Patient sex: M
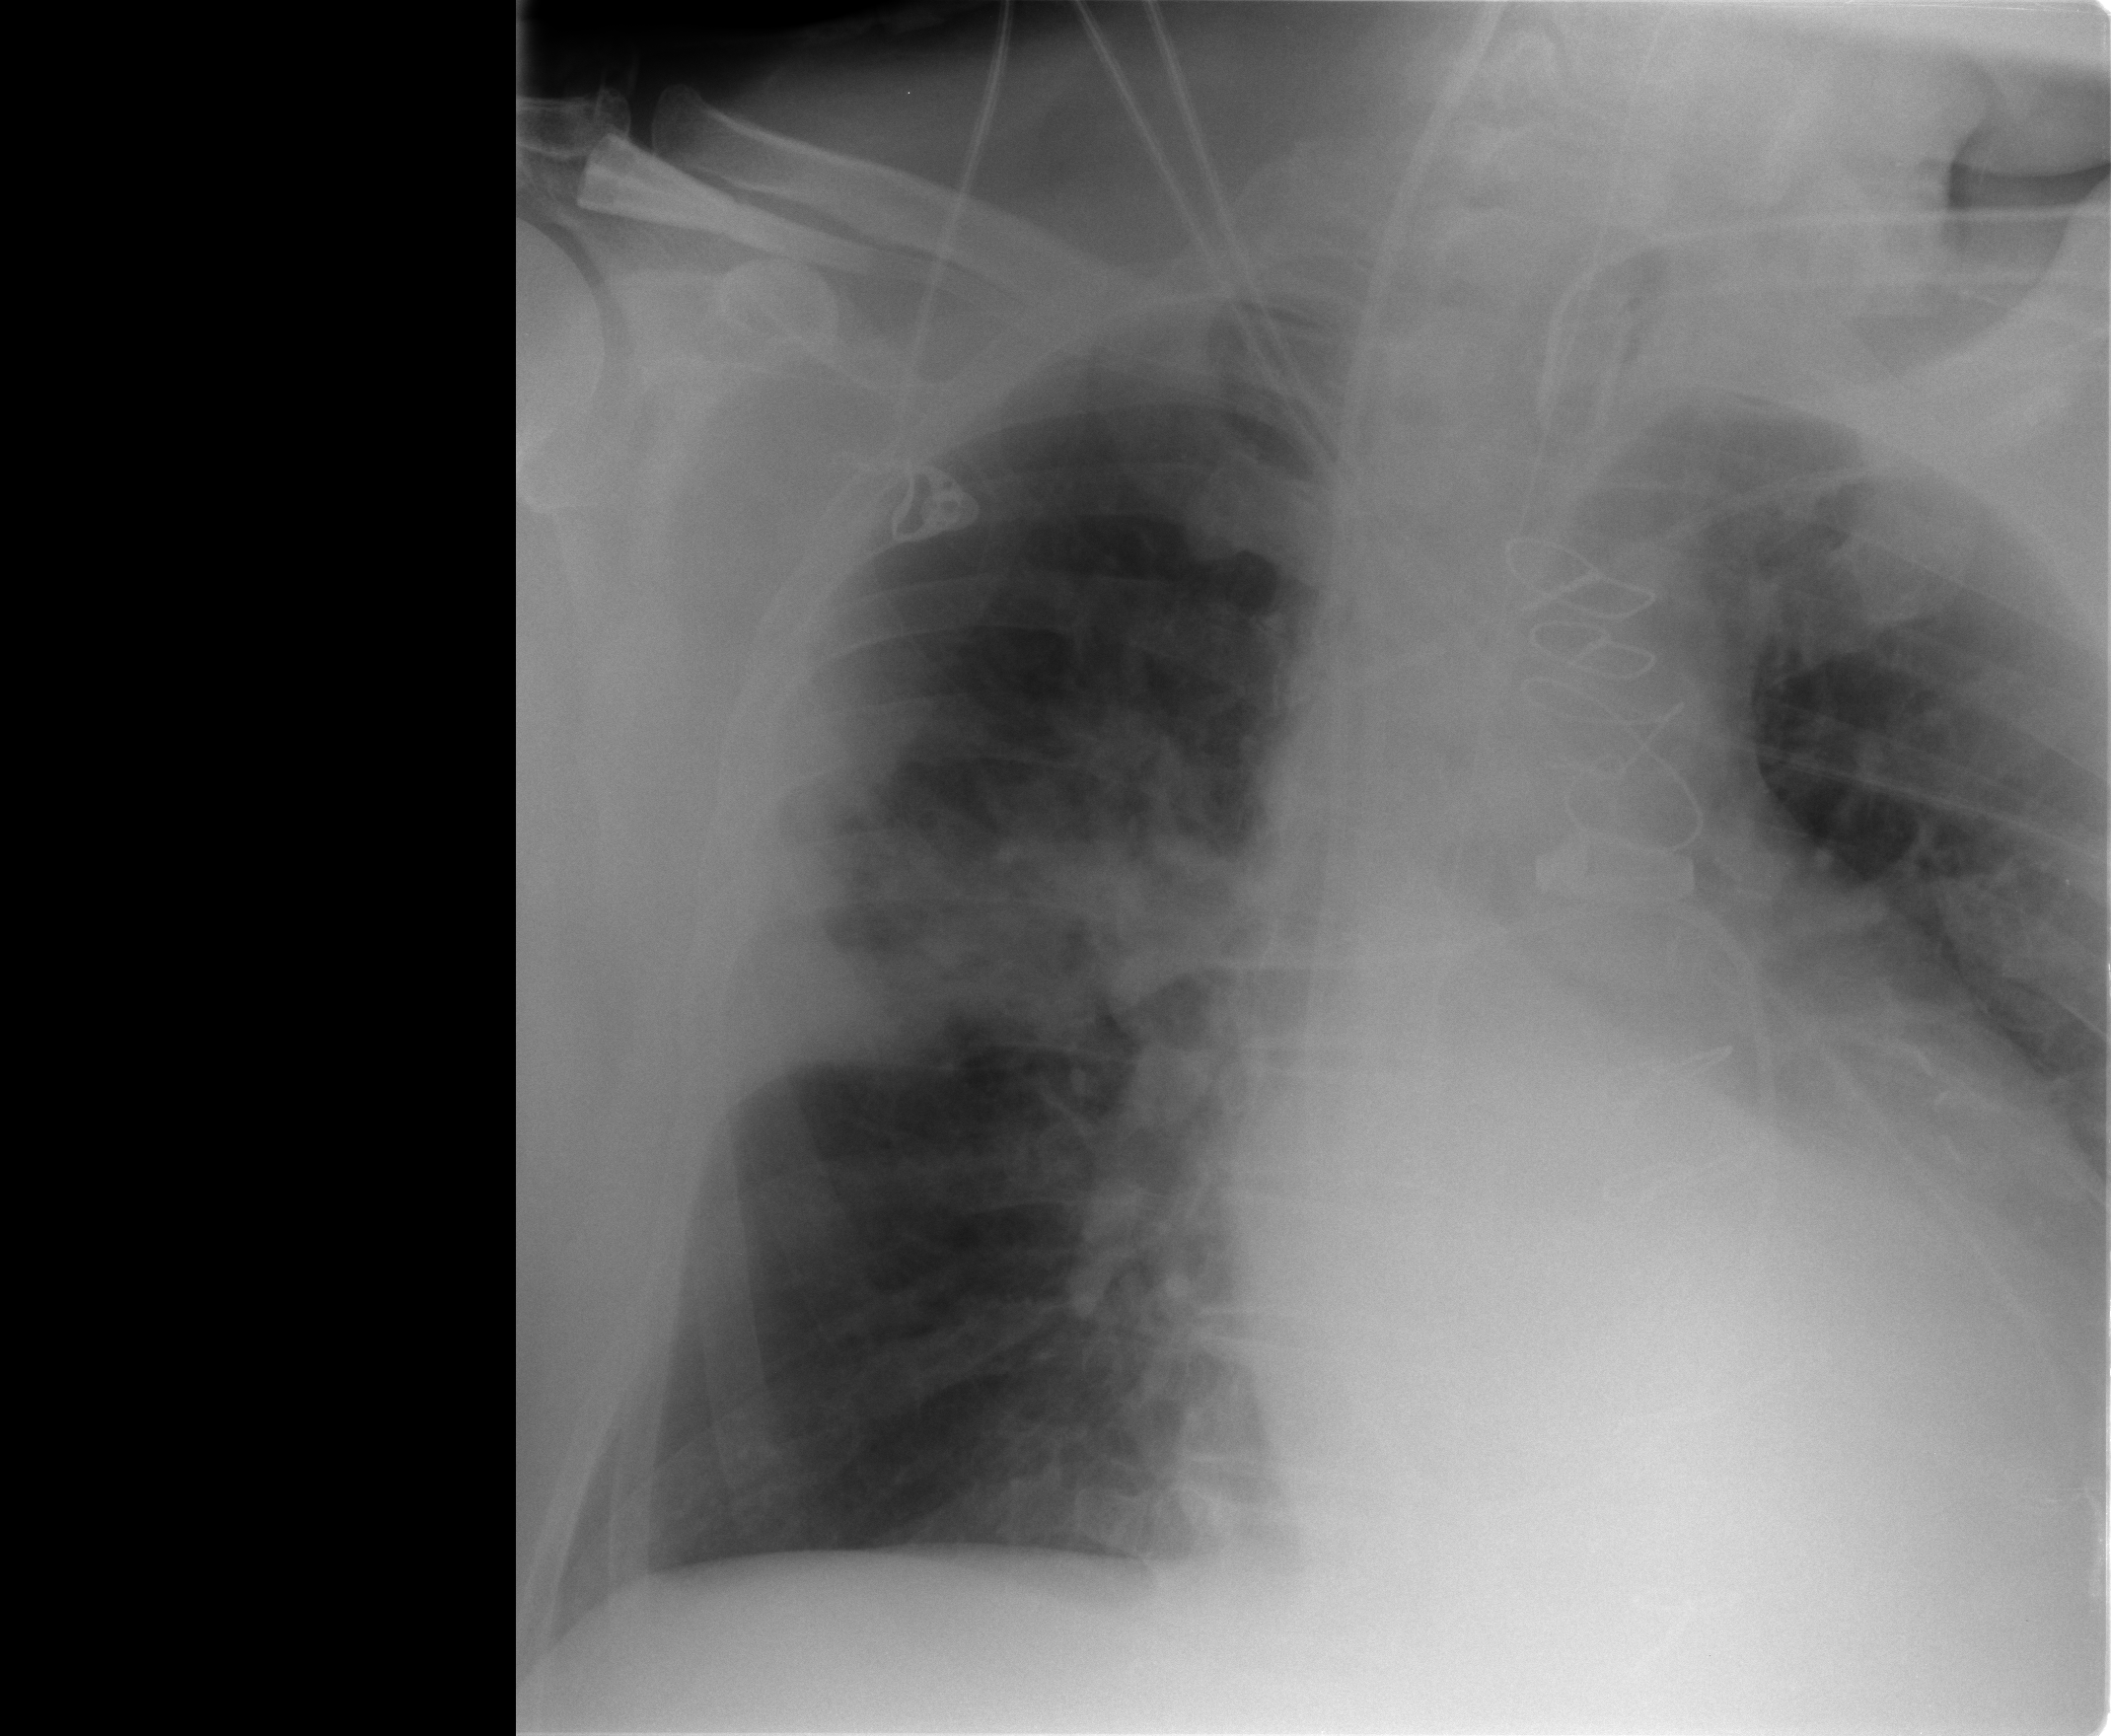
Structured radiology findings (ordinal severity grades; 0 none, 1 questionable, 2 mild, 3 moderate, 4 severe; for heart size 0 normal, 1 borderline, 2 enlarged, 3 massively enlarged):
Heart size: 2
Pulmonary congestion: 0
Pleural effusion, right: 0
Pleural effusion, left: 0
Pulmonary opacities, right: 2
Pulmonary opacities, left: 0
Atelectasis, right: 2
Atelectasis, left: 0